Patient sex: M
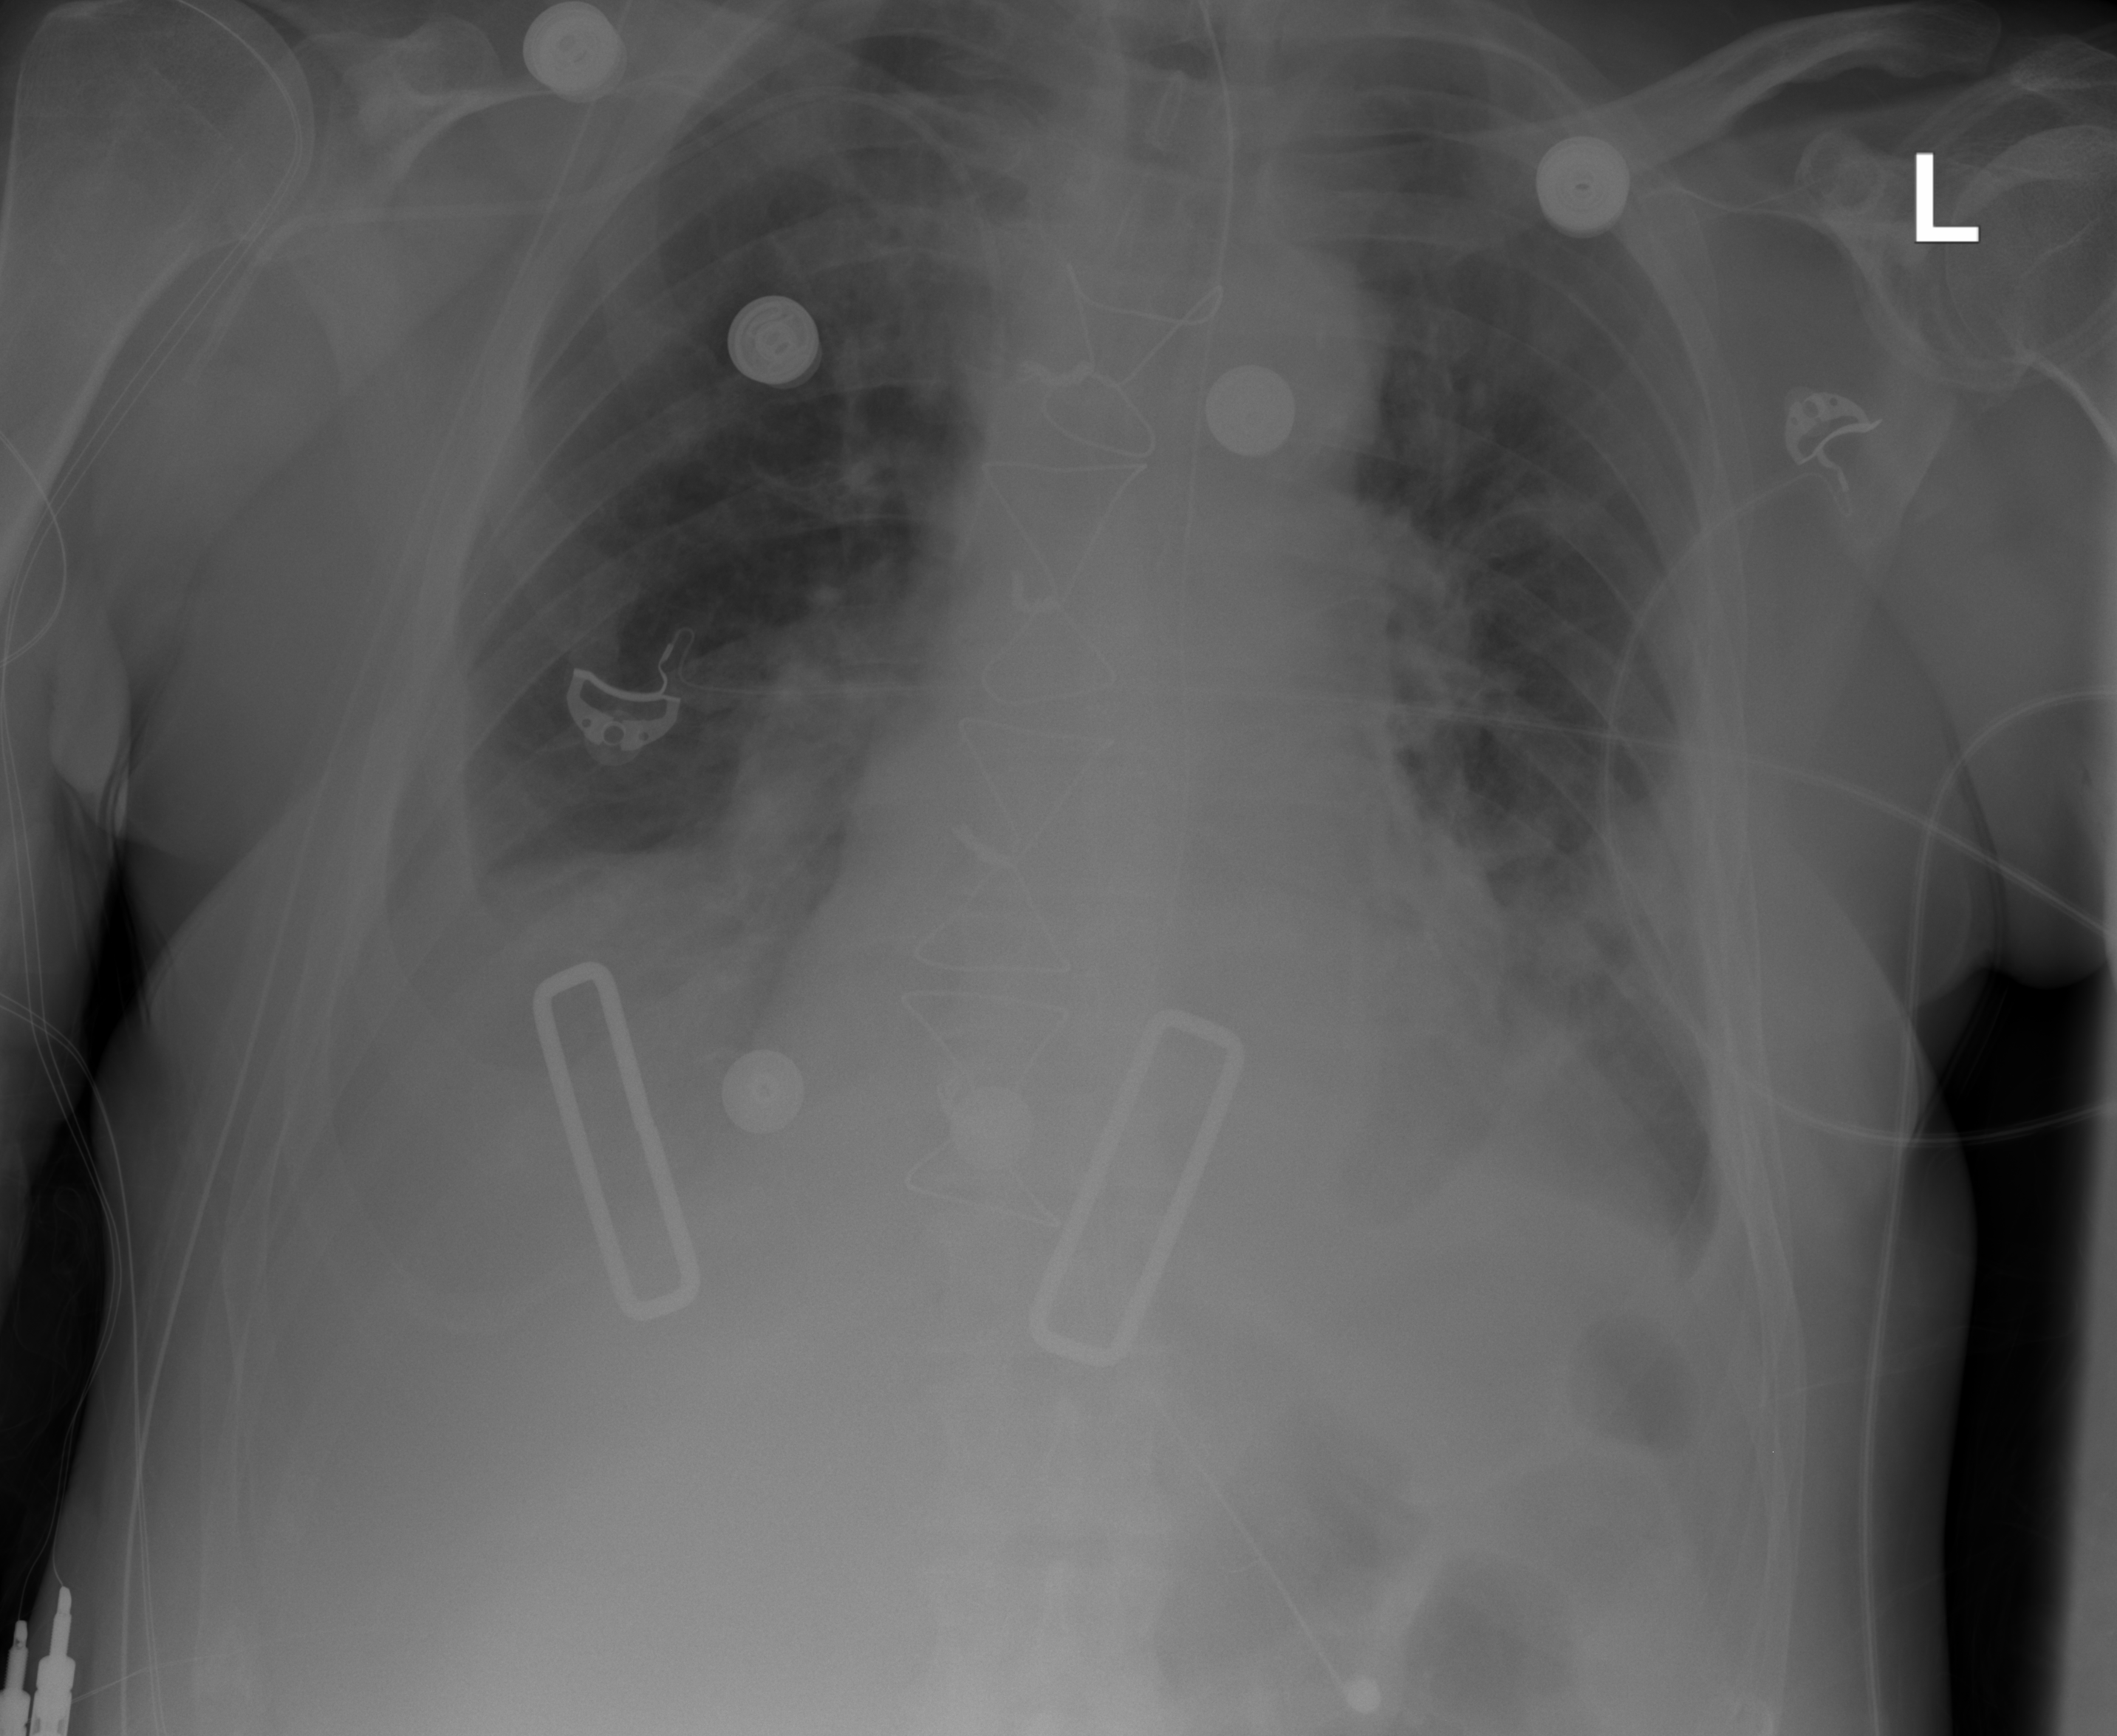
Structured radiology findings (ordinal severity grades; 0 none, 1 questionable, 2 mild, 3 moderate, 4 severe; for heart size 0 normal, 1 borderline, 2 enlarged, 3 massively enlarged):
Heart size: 1
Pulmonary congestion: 0
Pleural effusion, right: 2
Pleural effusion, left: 2
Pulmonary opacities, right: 0
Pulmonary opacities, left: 0
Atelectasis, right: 2
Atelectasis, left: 2